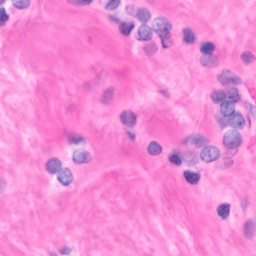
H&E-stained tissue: Breast